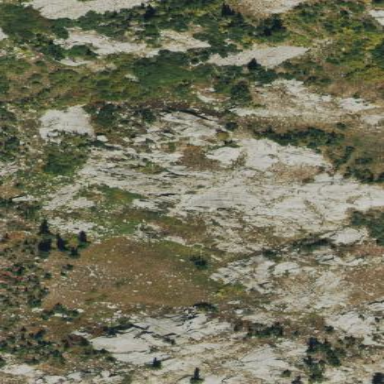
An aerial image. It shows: Landscape of bare rock.